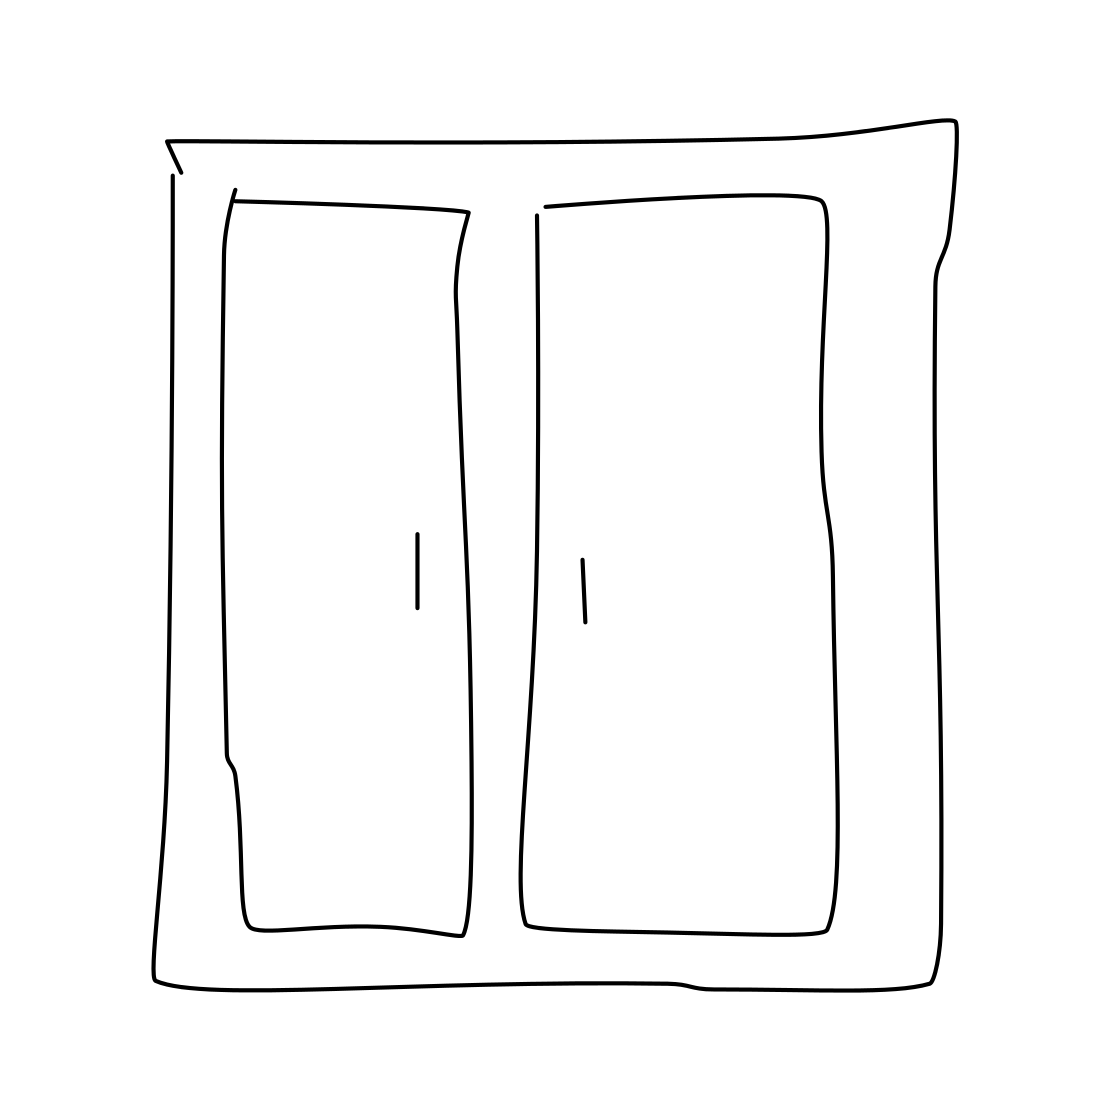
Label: cabinet